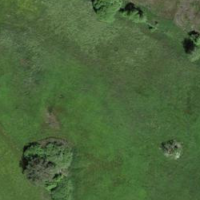
EUNIS habitat code: 25
Species observed at this site:
Ciconia ciconia